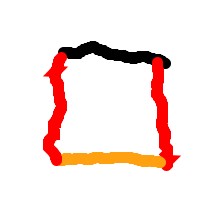
Shape: square